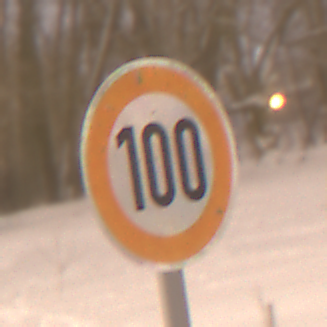
Verkehrszeichen: Geschwindigkeit100
Umgebung: Outdoor, Urban
Tageszeit: Night
Wetter: Overcast
Licht: Artificial
Jahreszeit: Winter
Kontrast: MediumContrast